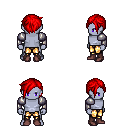
a pixel art fantasy rpg character, male body template, dark elf, purple skin, steel arm armor, gold greaves, red pixie cut hairstyle, maroon shoes, four views (front, back, left, right), 2x2 character sprite sheet, small pixel art, hard edges, no anti-aliasing